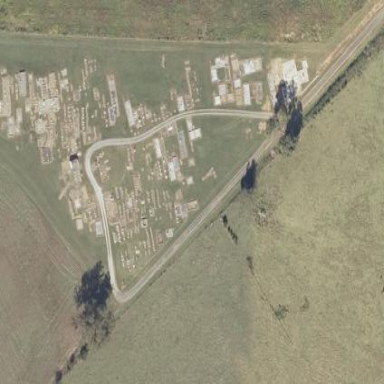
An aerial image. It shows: Cemetery with graves.